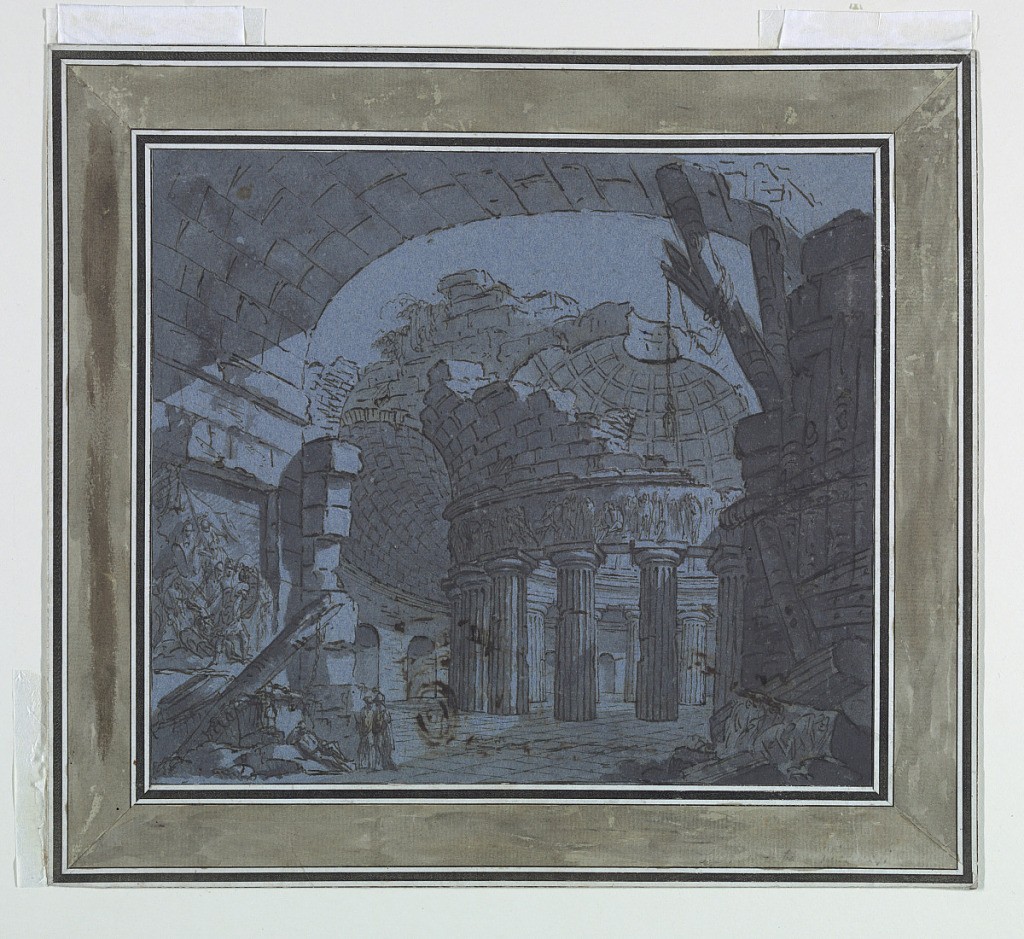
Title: Stage Design, Ruined Temple
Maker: Francesco Chiarottini, Italian, active Germany, 1748 - 1796
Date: ca. 1780
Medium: Pen and brown ink, brush and gray wash on blue laid paper
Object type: Drawing
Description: Horizontal rectangle. Antinque ruined central domed building with columns supported by sculptural frieze and figures in foreground at left.